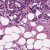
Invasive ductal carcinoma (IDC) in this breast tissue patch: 1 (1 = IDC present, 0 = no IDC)